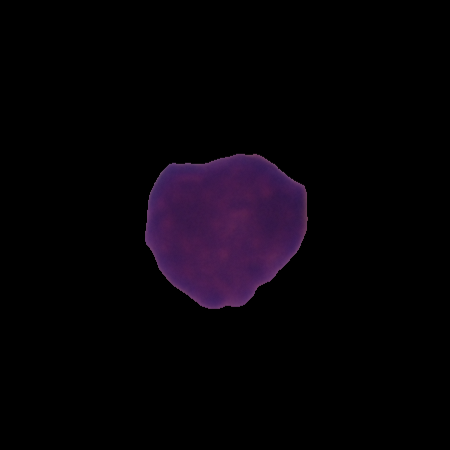
Label: healthy